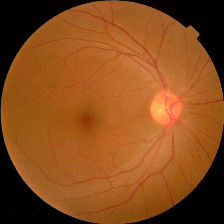
Diabetic retinopathy grade: No DR